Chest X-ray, PA view. Patient: 23 years old, sex F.
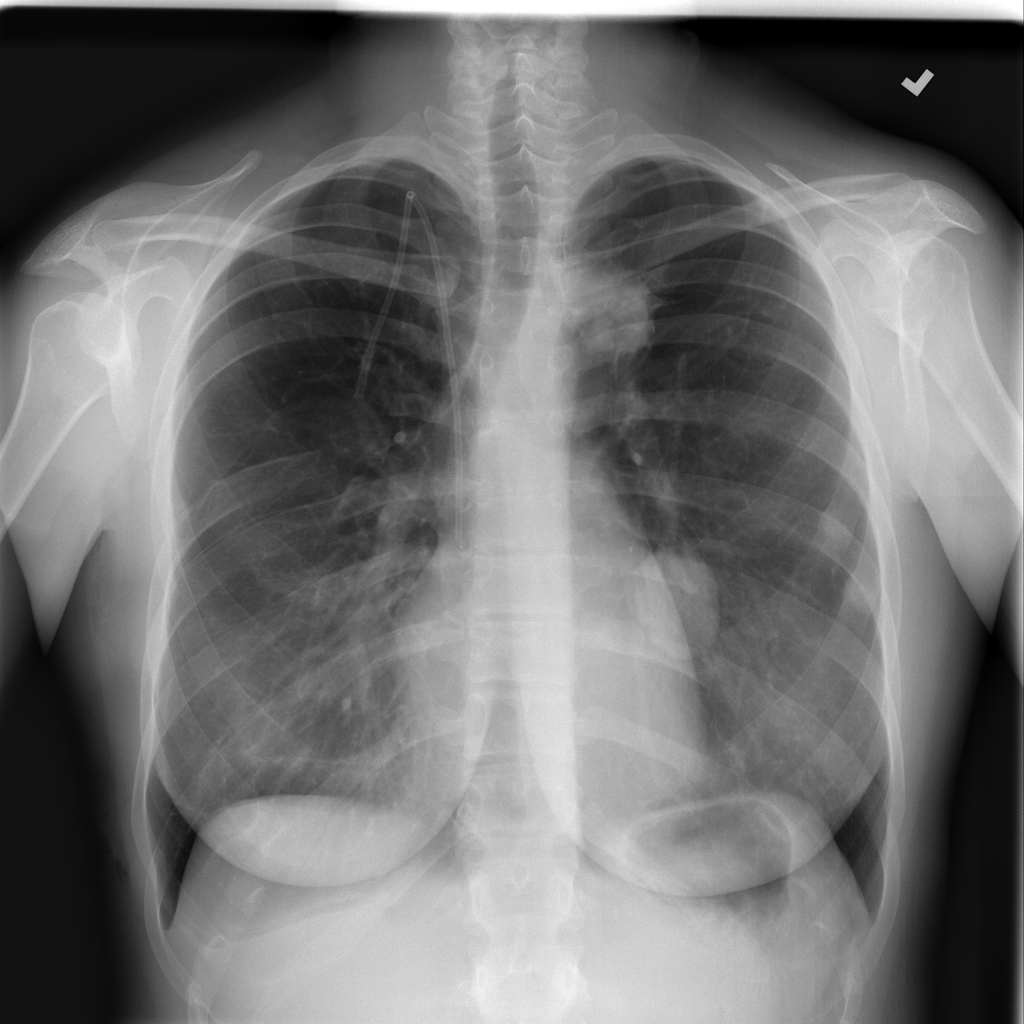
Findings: Mass